Question: I have a stored procedure in SQL Server
'''
CREATE PROCEDURE ParseXML (@InputXML xml)
'''
The data type for input parameter is "xml".
In the LINQ to SQL generated code for the stored procedure the input parameter is System.Xml.Linq.XElement
'''
[global::System.Data.Linq.Mapping.FunctionAttribute(Name="dbo.ParseXML")]
public ISingleResult<ParseXMLResult> ParseXML([global::System.Data.Linq.Mapping.ParameterAttribute(Name="InputXML", DbType="Xml")] System.Xml.Linq.XElement inputXML)
'''
Now, how can I pass the following List to the ParseXML method to make the stored procedure work?
:
After reading the answer - another solution is listed below
'''
XElement root = new XElement("ArrayOfBankAccountDTOForStatus",
new XAttribute(XNamespace.Xmlns + "xsi", "http://www.w3.org/2001/XMLSchema-instance"),
new XAttribute(XNamespace.Xmlns + "xsd", "http://www.w3.org/2001/XMLSchema"));
foreach (var element in bankAccountDTOList)
{
XElement ex= new XElement("BankAccountDTOForStatus",
new XElement("BankAccountID", element.BankAccountID),
new XElement("Status", element.Status));
root.Add(ex);
}
'''
---
CODE In Question
'''
string connectionstring = "Data Source=.;Initial Catalog=LibraryReservationSystem;Integrated Security=True;Connect Timeout=30";
var theDataContext = new DBML_Project.MyDataClassesDataContext(connectionstring);
List<DTOLayer.BankAccountDTOForStatus> bankAccountDTOList = new List<DTOLayer.BankAccountDTOForStatus>();
DTOLayer.BankAccountDTOForStatus presentAccount1 = new DTOLayer.BankAccountDTOForStatus();
presentAccount1.BankAccountID = 5;
presentAccount1.Status = "FrozenF13";
DTOLayer.BankAccountDTOForStatus presentAccount2 = new DTOLayer.BankAccountDTOForStatus();
presentAccount2.BankAccountID = 6;
presentAccount2.Status = "FrozenF23";
bankAccountDTOList.Add(presentAccount1);
bankAccountDTOList.Add(presentAccount2);
//theDataContext.ParseXML(inputXML);
'''

Note: This XML is used for some operations, not for directly storing in database as XML. I need to write a select query that will list the data from the XML.
'''
DECLARE @MyTable TABLE (RowNumber int, BankAccountID int, StatusVal varchar(max))
INSERT INTO @MyTable(RowNumber, BankAccountID,StatusVal)
SELECT ROW_NUMBER() OVER(ORDER BY c.value('BankAccountID[1]','int') ASC) AS Row,
c.value('BankAccountID[1]','int'),
c.value('Status[1]','varchar(32)')
FROM
@inputXML.nodes('//BankAccountDTOForStatus') T(c);
'''
1. How to serialize and save an object to database as Xml using Linq to SQL
2. How to use a LINQ query to get XElement values when XElements have same name
3. Linq-to-SQL With XML Database Fields -- Why does this work?
4. http://www.sqlteam.com/forums/topic.asp?TOPIC_ID=176385
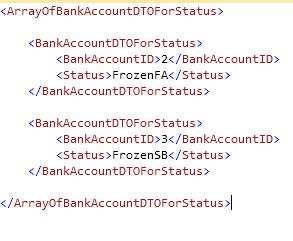
Answer: You can turn your list into an XML fragment like this:
'''
IEnumerable<XElement> el = list.Select(i =>
new XElement("BankAccountDTOForStatus",
new XElement("BankAccountID", i.BankAccountID),
new XElement("Status", i.Status)
));
'''
Then you can turn it into an XElement:
'''
XElement root = new XElement("root", el);
'''
Now you can just pass it to ParseXML as parameter inputXML which is of type XElement.
In stored procedure handle it like this:
'''
DECLARE @InputXML NVARCHAR(1024) = N'
<root>
<BankAccountDTOForStatus>
<BankAccountID>2</BankAccountID>
<Status>FrozenFA</Status>
</BankAccountDTOForStatus>
<BankAccountDTOForStatus>
<BankAccountID>3</BankAccountID>
<Status>FrozenSB</Status>
</BankAccountDTOForStatus>
</root>'
DECLARE @handle INT
EXEC sp_xml_preparedocument @handle OUTPUT, @InputXML
SELECT *
FROM OPENXML(@handle, '/root/BankAccountDTOForStatus', 1)
WITH (
BankAccountID INT 'BankAccountID/text()',
Status VARCHAR(128) 'Status/text()'
)
EXEC sp_xml_removedocument @handle
'''